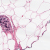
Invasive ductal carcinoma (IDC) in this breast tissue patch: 0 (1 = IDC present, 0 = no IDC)